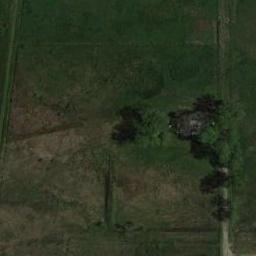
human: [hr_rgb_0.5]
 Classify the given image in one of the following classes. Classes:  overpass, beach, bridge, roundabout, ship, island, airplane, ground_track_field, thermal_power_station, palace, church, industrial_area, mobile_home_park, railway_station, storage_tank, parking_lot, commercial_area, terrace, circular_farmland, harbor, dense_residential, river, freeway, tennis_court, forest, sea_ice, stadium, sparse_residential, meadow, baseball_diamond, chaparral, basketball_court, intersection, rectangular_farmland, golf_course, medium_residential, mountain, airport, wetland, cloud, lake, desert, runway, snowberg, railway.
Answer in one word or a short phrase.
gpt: meadow